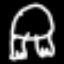
Label: frog